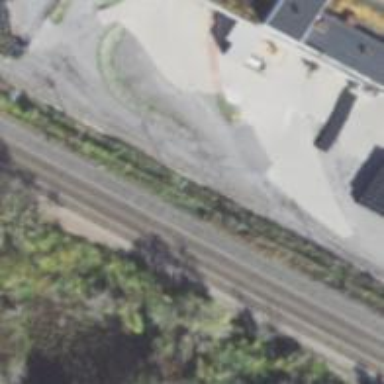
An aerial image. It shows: Level crossing along the railway.